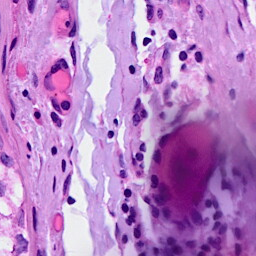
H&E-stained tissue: Breast